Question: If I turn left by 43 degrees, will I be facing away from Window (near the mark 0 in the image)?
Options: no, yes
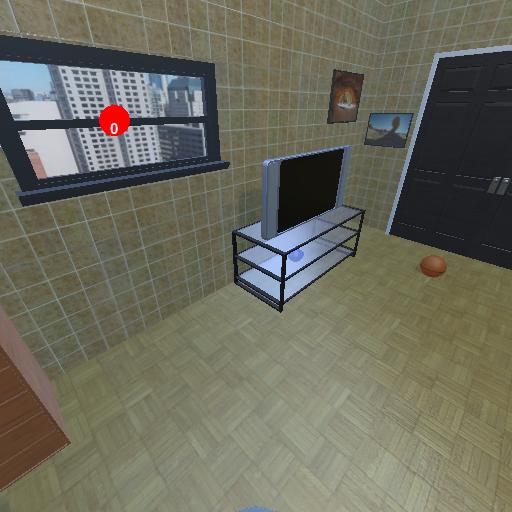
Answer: no